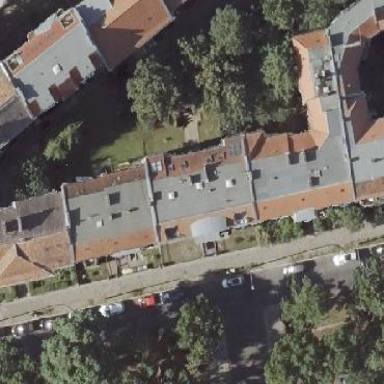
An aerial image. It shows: Unique apartment building with double saltbox roof shape.